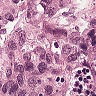
Metastatic tissue present: yes